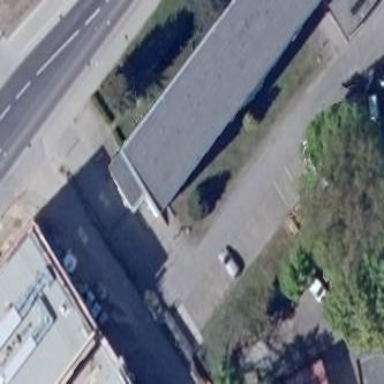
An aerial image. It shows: Parking area with surface.